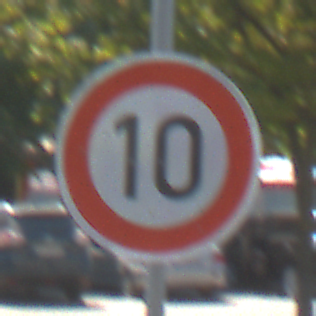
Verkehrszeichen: Geschwindigkeit10
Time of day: Midday
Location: Outdoor (Urban)
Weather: Clear
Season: NotSpecified
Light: Natural